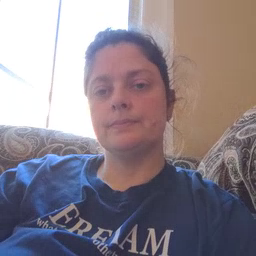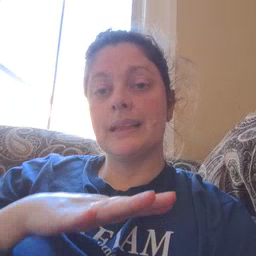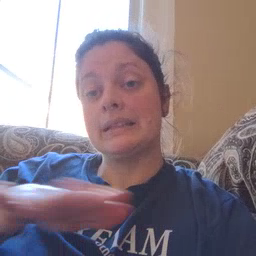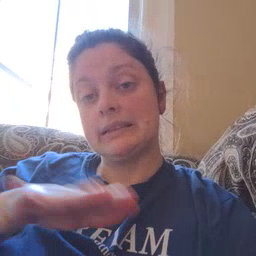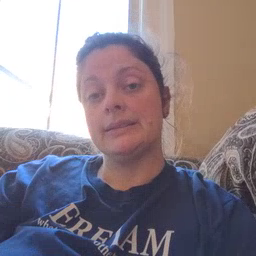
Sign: clean